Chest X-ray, AP view. Patient: 51 years old, sex F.
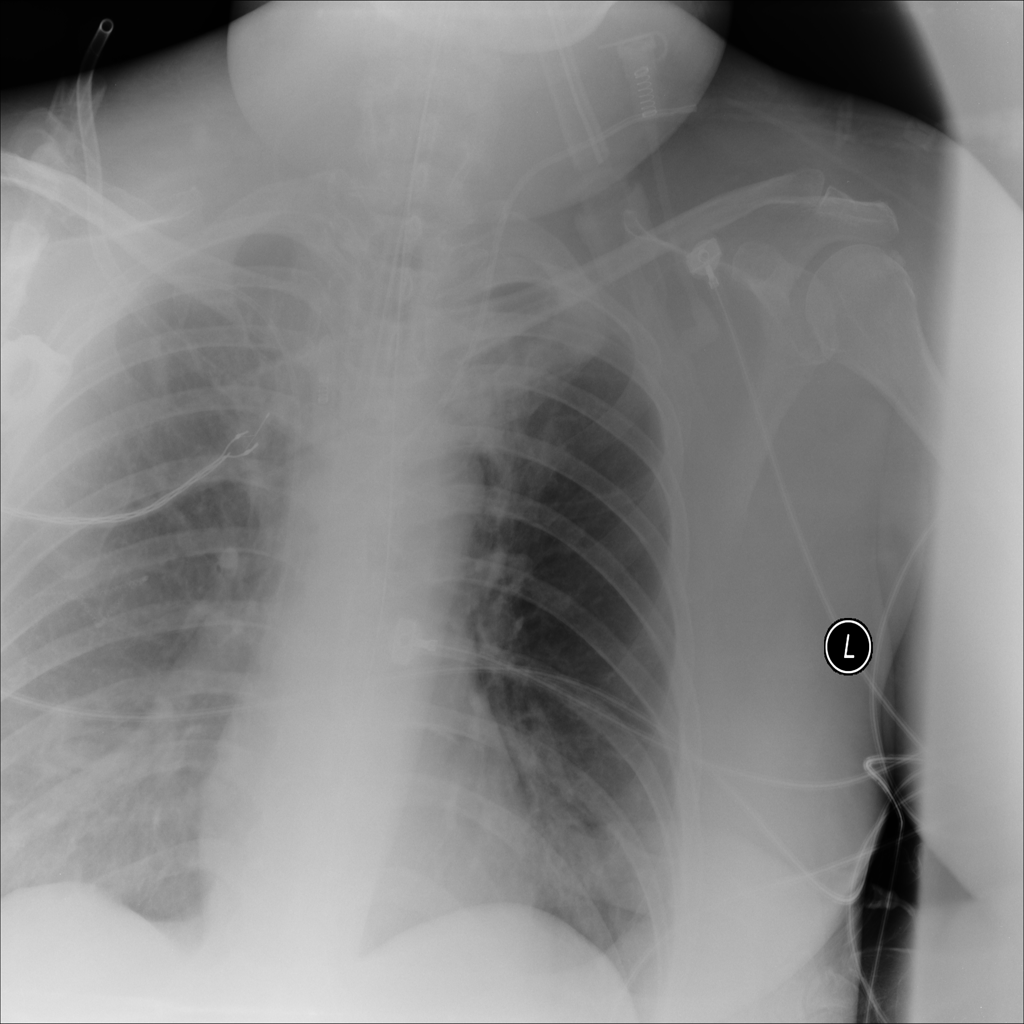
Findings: No Finding